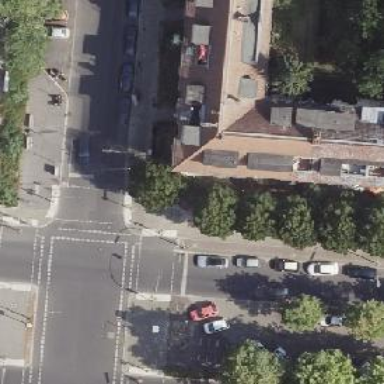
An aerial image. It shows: Asphalt footway with crossing controlled by traffic signals.